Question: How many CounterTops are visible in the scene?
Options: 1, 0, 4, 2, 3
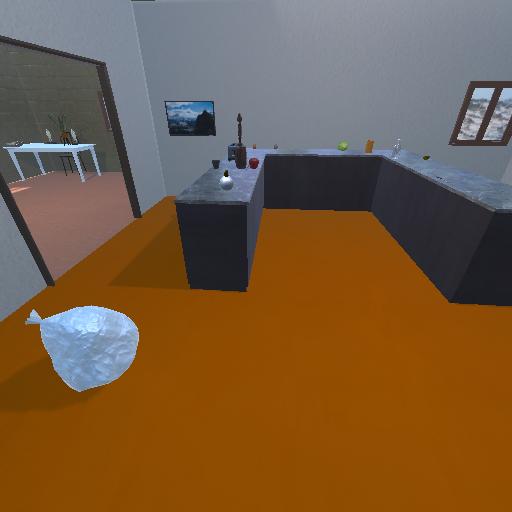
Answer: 1